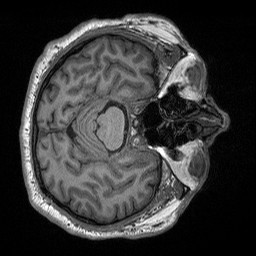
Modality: T1w
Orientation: axial
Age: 68
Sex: male
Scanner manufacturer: siemens
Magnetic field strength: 3 T
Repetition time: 2.4 s
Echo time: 0.00226 s